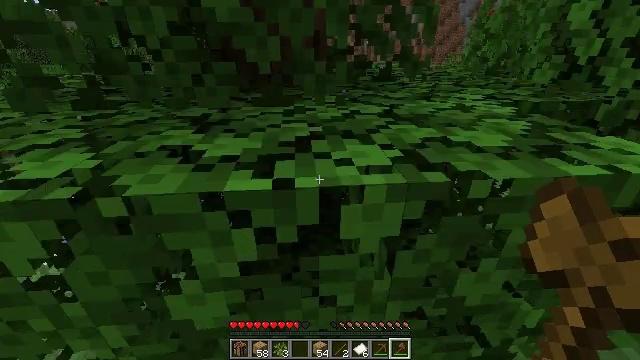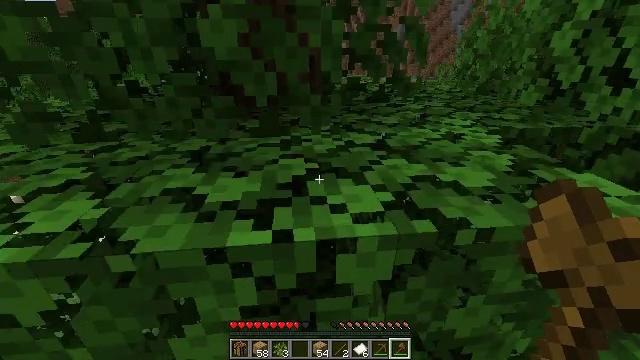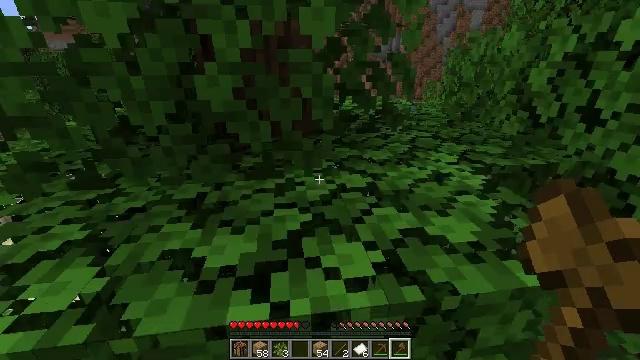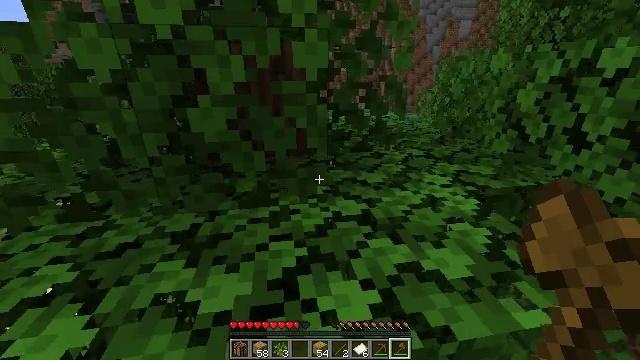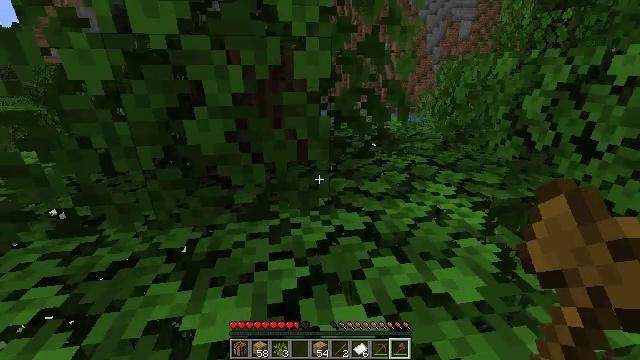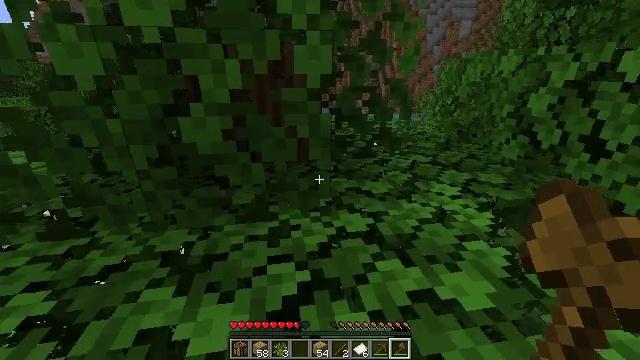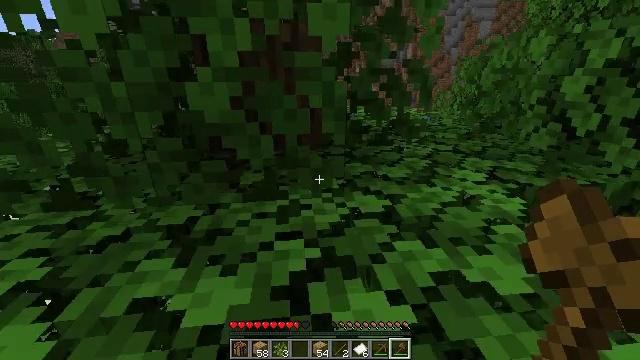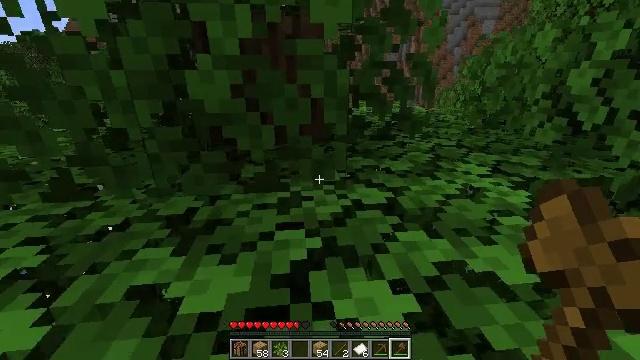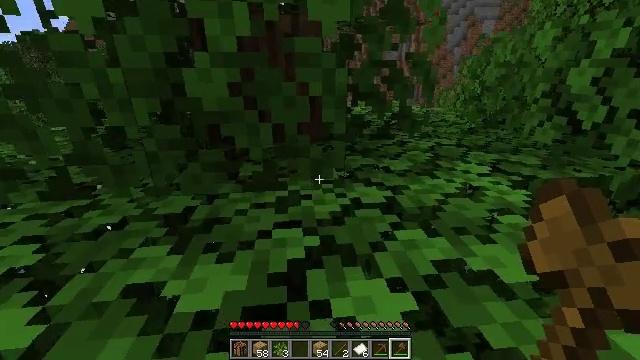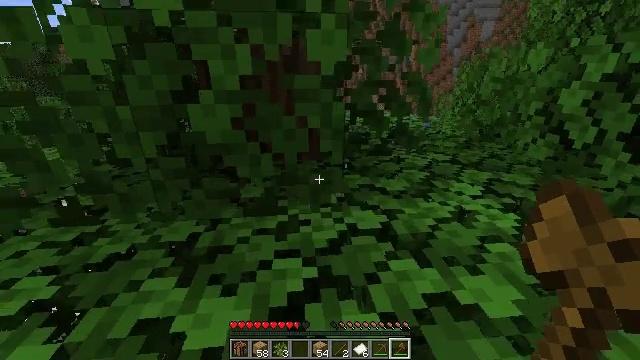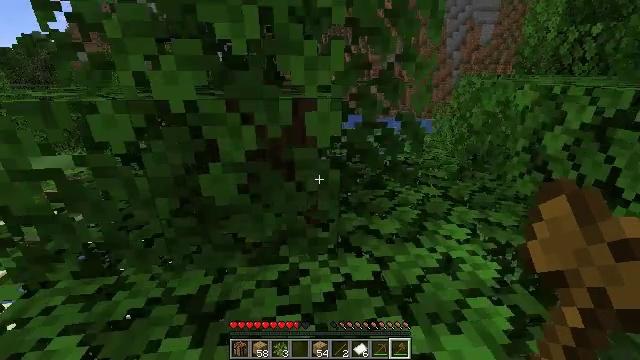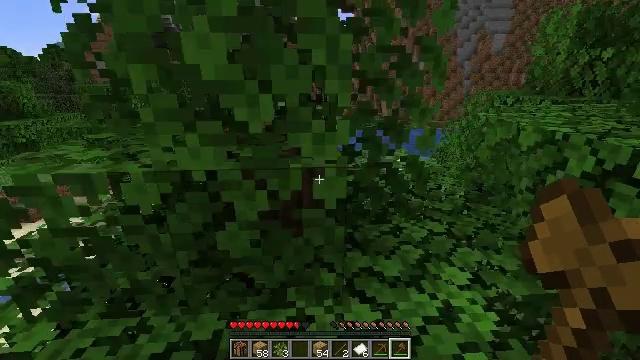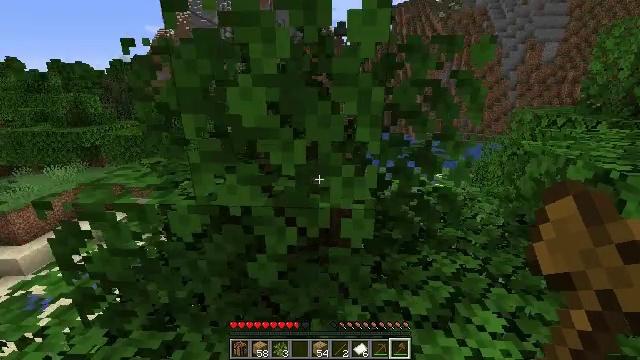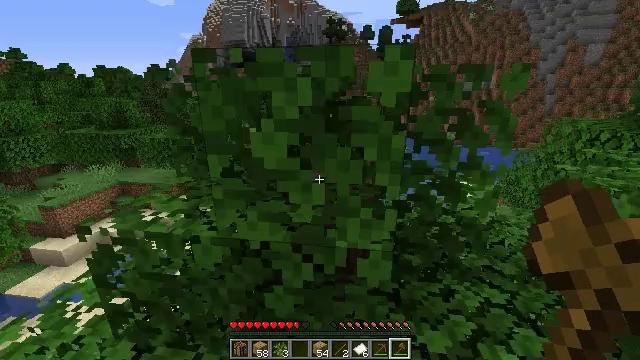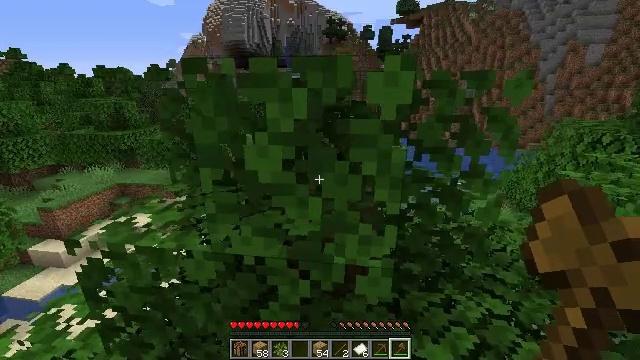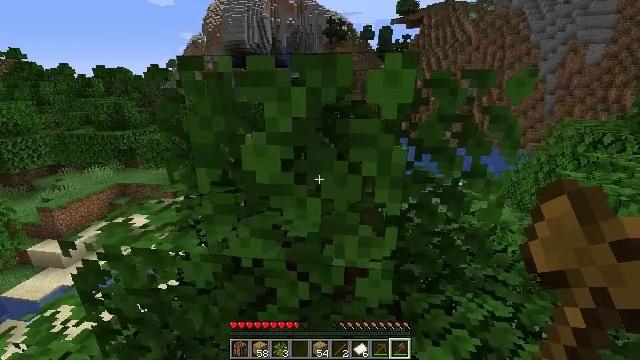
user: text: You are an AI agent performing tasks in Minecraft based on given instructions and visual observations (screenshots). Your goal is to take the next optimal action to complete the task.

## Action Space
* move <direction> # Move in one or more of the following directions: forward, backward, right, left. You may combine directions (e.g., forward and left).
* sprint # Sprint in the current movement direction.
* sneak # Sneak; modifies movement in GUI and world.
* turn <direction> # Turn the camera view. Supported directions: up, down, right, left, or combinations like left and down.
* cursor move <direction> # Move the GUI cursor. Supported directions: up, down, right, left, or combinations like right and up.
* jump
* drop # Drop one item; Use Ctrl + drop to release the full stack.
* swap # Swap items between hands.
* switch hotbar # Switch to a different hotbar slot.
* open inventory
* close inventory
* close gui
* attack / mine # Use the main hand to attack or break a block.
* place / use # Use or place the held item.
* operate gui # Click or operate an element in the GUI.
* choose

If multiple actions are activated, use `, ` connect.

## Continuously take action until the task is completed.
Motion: motion action
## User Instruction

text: Break oak leaves from the trees.
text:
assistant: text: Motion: move forward, turn right and up, jump
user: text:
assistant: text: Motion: move forward, turn right and up, jump
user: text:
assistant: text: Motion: move forward, turn right and up, jump
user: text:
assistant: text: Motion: move forward, jump
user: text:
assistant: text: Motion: move forward, jump
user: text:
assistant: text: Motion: move forward, turn left, jump
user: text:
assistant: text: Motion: move forward, jump
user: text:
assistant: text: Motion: move forward, jump
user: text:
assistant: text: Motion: move forward, jump
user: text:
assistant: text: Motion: move forward, jump
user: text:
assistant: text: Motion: move forward, turn left and up, jump
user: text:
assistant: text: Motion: move forward, turn left and up, jump
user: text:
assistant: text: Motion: move forward, turn left, jump
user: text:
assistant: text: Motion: move forward, jump
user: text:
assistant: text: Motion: move forward, jump
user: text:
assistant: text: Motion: move forward, jump
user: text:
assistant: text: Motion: move forward, jump
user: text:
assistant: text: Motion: move forward, jump
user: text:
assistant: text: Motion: move forward, jump
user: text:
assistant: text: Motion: move forward, jump
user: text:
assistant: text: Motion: move forward, jump
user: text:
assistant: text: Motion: move forward, turn left and down, jump
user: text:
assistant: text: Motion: move forward and move left, turn left and down, jump
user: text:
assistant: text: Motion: move forward and move left, turn left, jump
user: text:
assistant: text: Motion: move forward and move left, jump
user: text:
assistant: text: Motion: move forward and move left, jump
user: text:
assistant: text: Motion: move forward and move left, jump
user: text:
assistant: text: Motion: move forward and move left, jump
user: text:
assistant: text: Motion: move forward, jump
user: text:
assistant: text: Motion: move forward, jump